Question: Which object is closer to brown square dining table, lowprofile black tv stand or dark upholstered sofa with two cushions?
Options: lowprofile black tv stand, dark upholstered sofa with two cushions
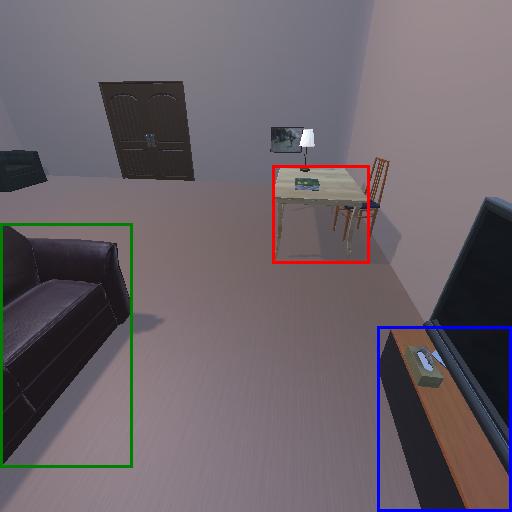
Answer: lowprofile black tv stand